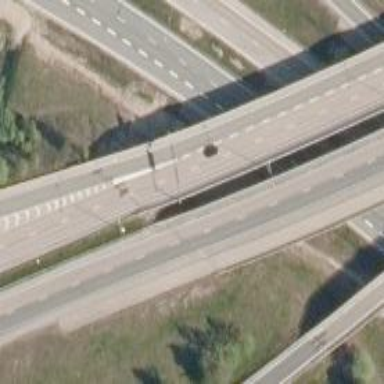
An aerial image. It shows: Motorway junction.